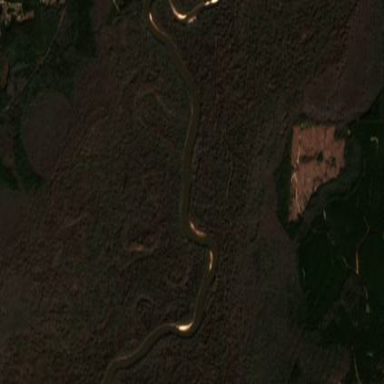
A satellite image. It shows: River flowing through the landscape.